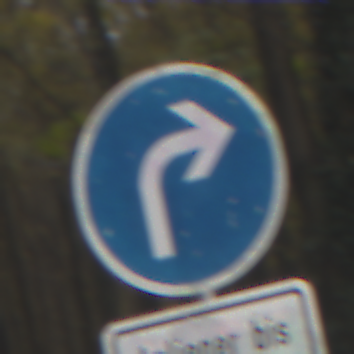
Verkehrszeichen: VorgeschriebeneFahrtrichtungRechts
Zusatzzeichen unten: SonstigeFahrzeugePersonengruppenFrei3
Umgebung: Outdoor, Nature
Tageszeit: MorningAfternoon
Wetter: Overcast
Licht: Natural
Jahreszeit: Autumn
Kontrast: LowContrast